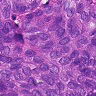
Metastatic tissue present: yes